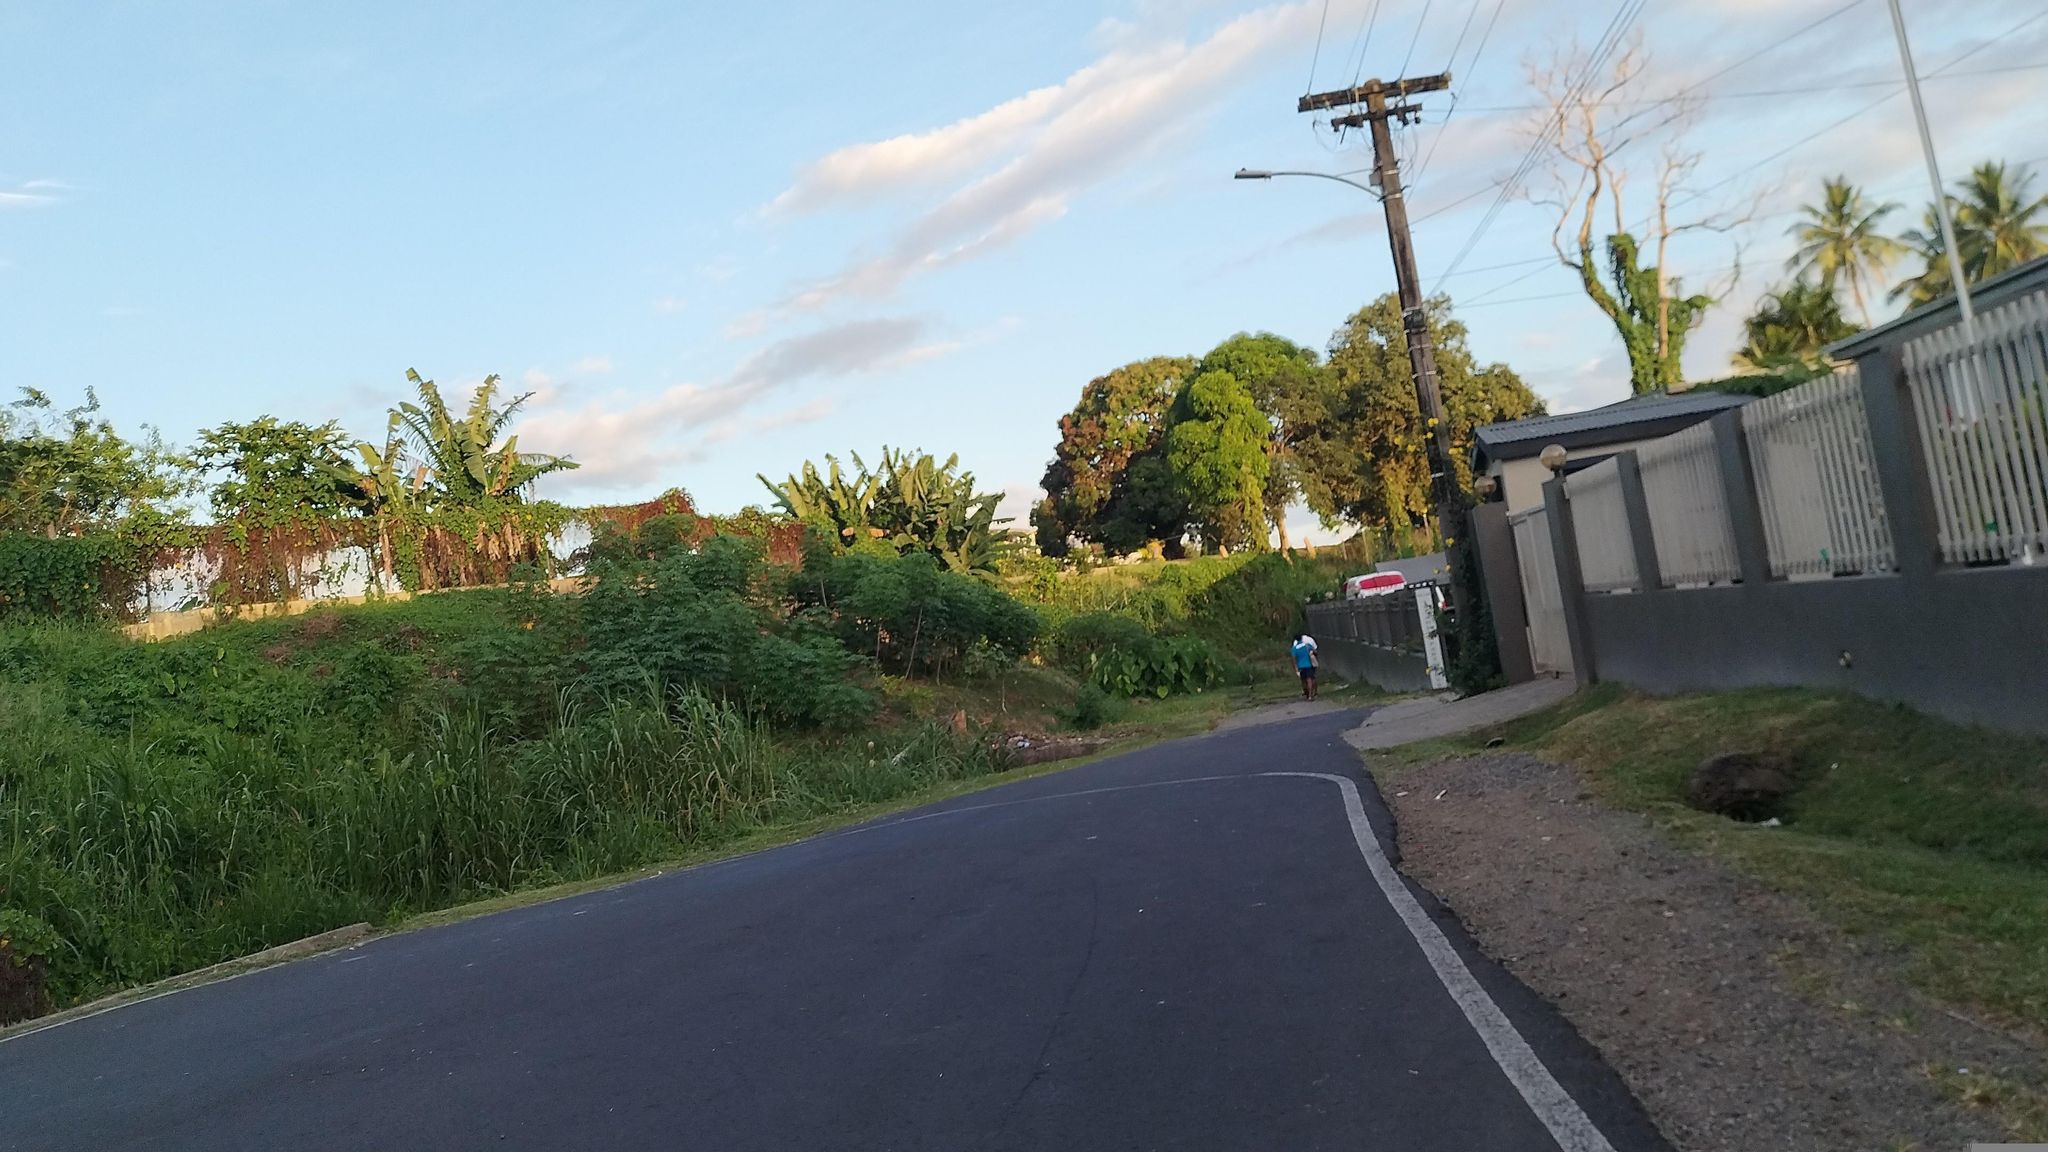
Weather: clear
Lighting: day
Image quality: good
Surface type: cycling surface
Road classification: unclassified, path
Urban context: urban centre
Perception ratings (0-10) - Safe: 1.88, Lively: 2.38, Beautiful: 6.47, Boring: 5.36, Depressing: 6.68, Wealthy: 1.58